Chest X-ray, AP view. Patient: 32 years old, sex M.
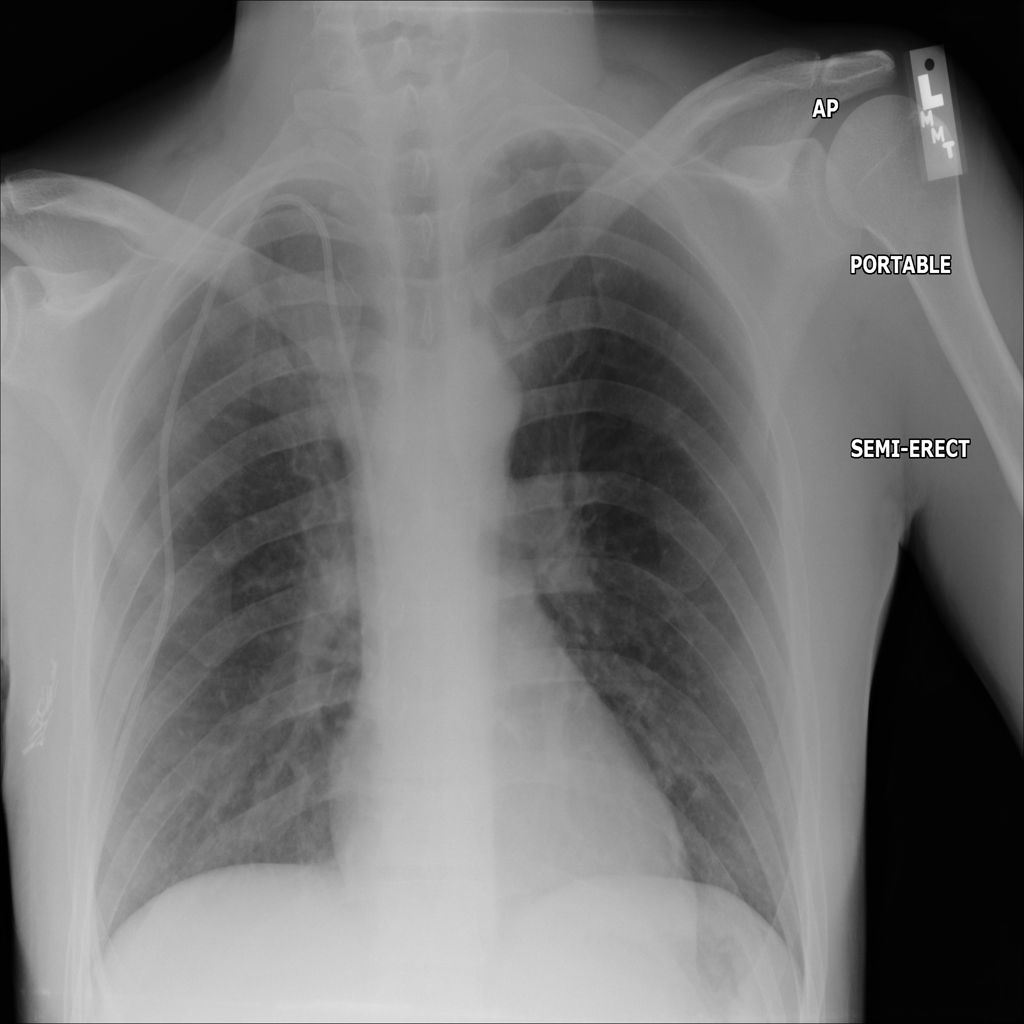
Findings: Pneumothorax